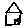
Label: house